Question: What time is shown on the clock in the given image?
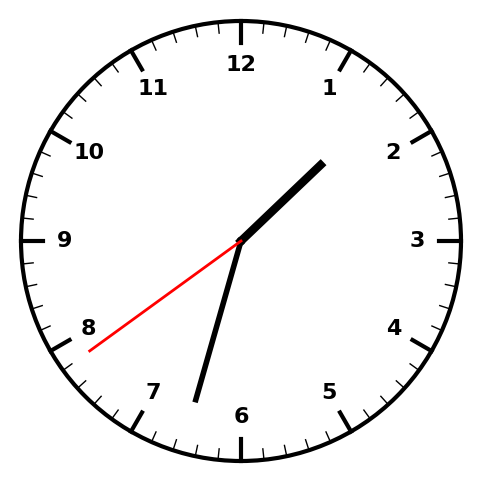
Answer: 01:32:39